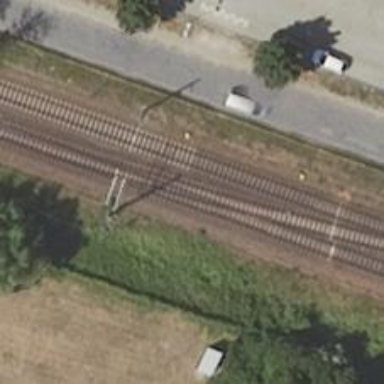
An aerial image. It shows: Railway track with contact line for electrification.